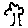
Label: tree